Question: How to change the Android Emulator's IP address on virtualbox?
I couldn't get emulator's ip.
I was type this code:

but there is no emulator's ip?
I hope somoeone can help me.
Thanks!
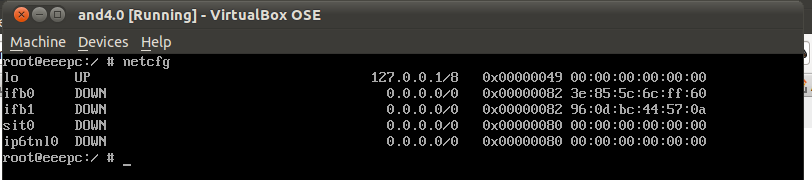
Answer: > It is impossible to change IP address of emulator. Each emulator is in
one private network. The ip address 10.0.2.15 is only the private
network, and host identify each emulator with one different port from
others.For example, you turn on 2 emulator, then host will connect to
emulator 1 with port 5554, to emulator 2 with port 5555. These 2
emulator still has its IP address 10.0.2.15